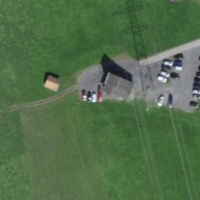
EUNIS habitat code: 24
Species observed at this site:
Buteo buteo